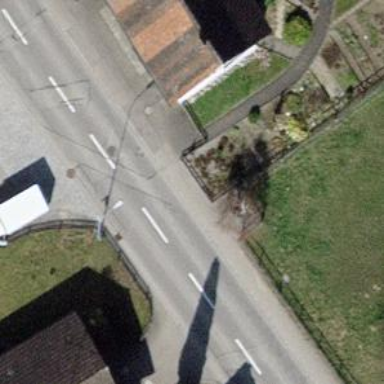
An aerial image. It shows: Historic wayside cross.